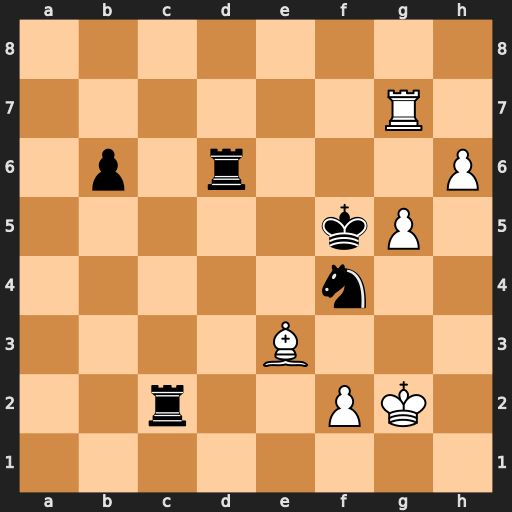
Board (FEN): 8/6R1/1p1r3P/5kP1/5n2/4B3/2r2PK1/8
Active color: w
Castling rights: -
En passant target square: -
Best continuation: Bxf4 Kxf4 h7 Rd8 Rg8